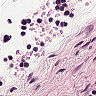
Metastatic tissue present: no